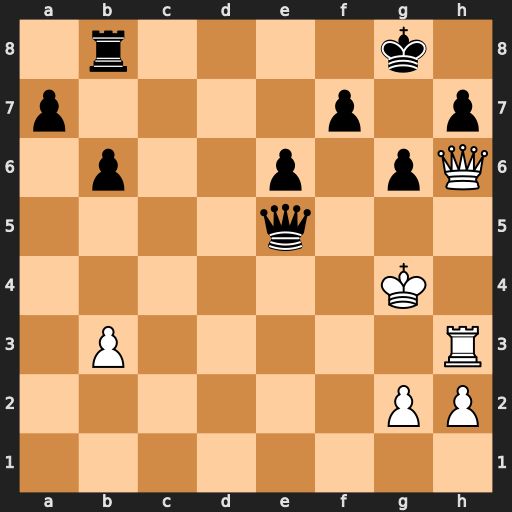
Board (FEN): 1r4k1/p4p1p/1p2p1pQ/4q3/6K1/1P5R/6PP/8
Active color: w
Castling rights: -
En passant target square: -
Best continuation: Qxh7+ Kf8 Qh8+ Qxh8 Rxh8+ Ke7 Rxb8